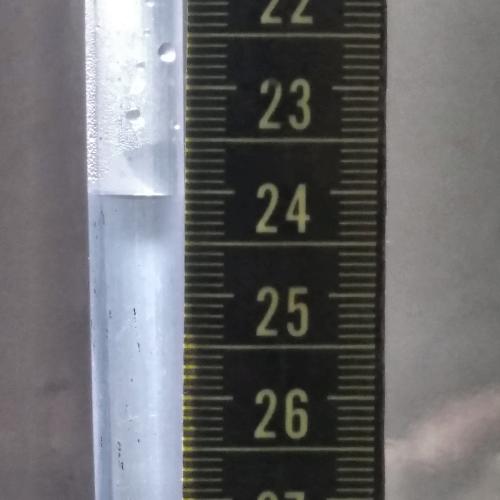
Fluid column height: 24.0 cm